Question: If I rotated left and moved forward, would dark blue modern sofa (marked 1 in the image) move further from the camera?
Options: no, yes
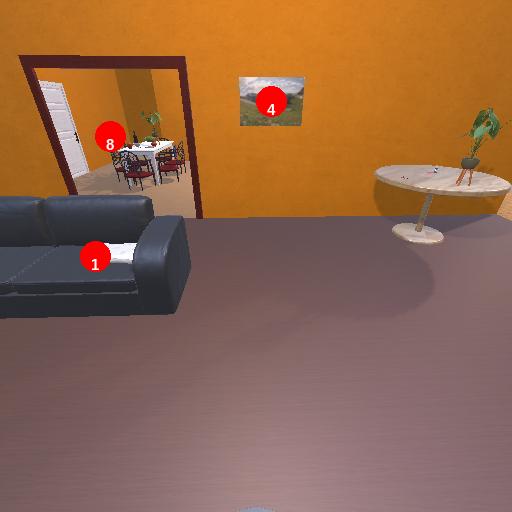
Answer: no